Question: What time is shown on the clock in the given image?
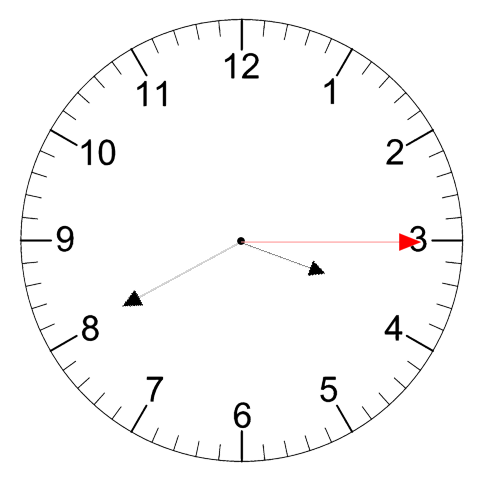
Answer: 03:40:15